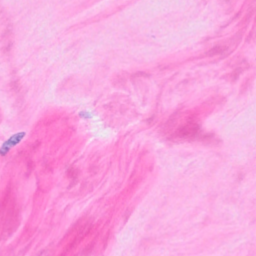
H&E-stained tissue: Breast